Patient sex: M
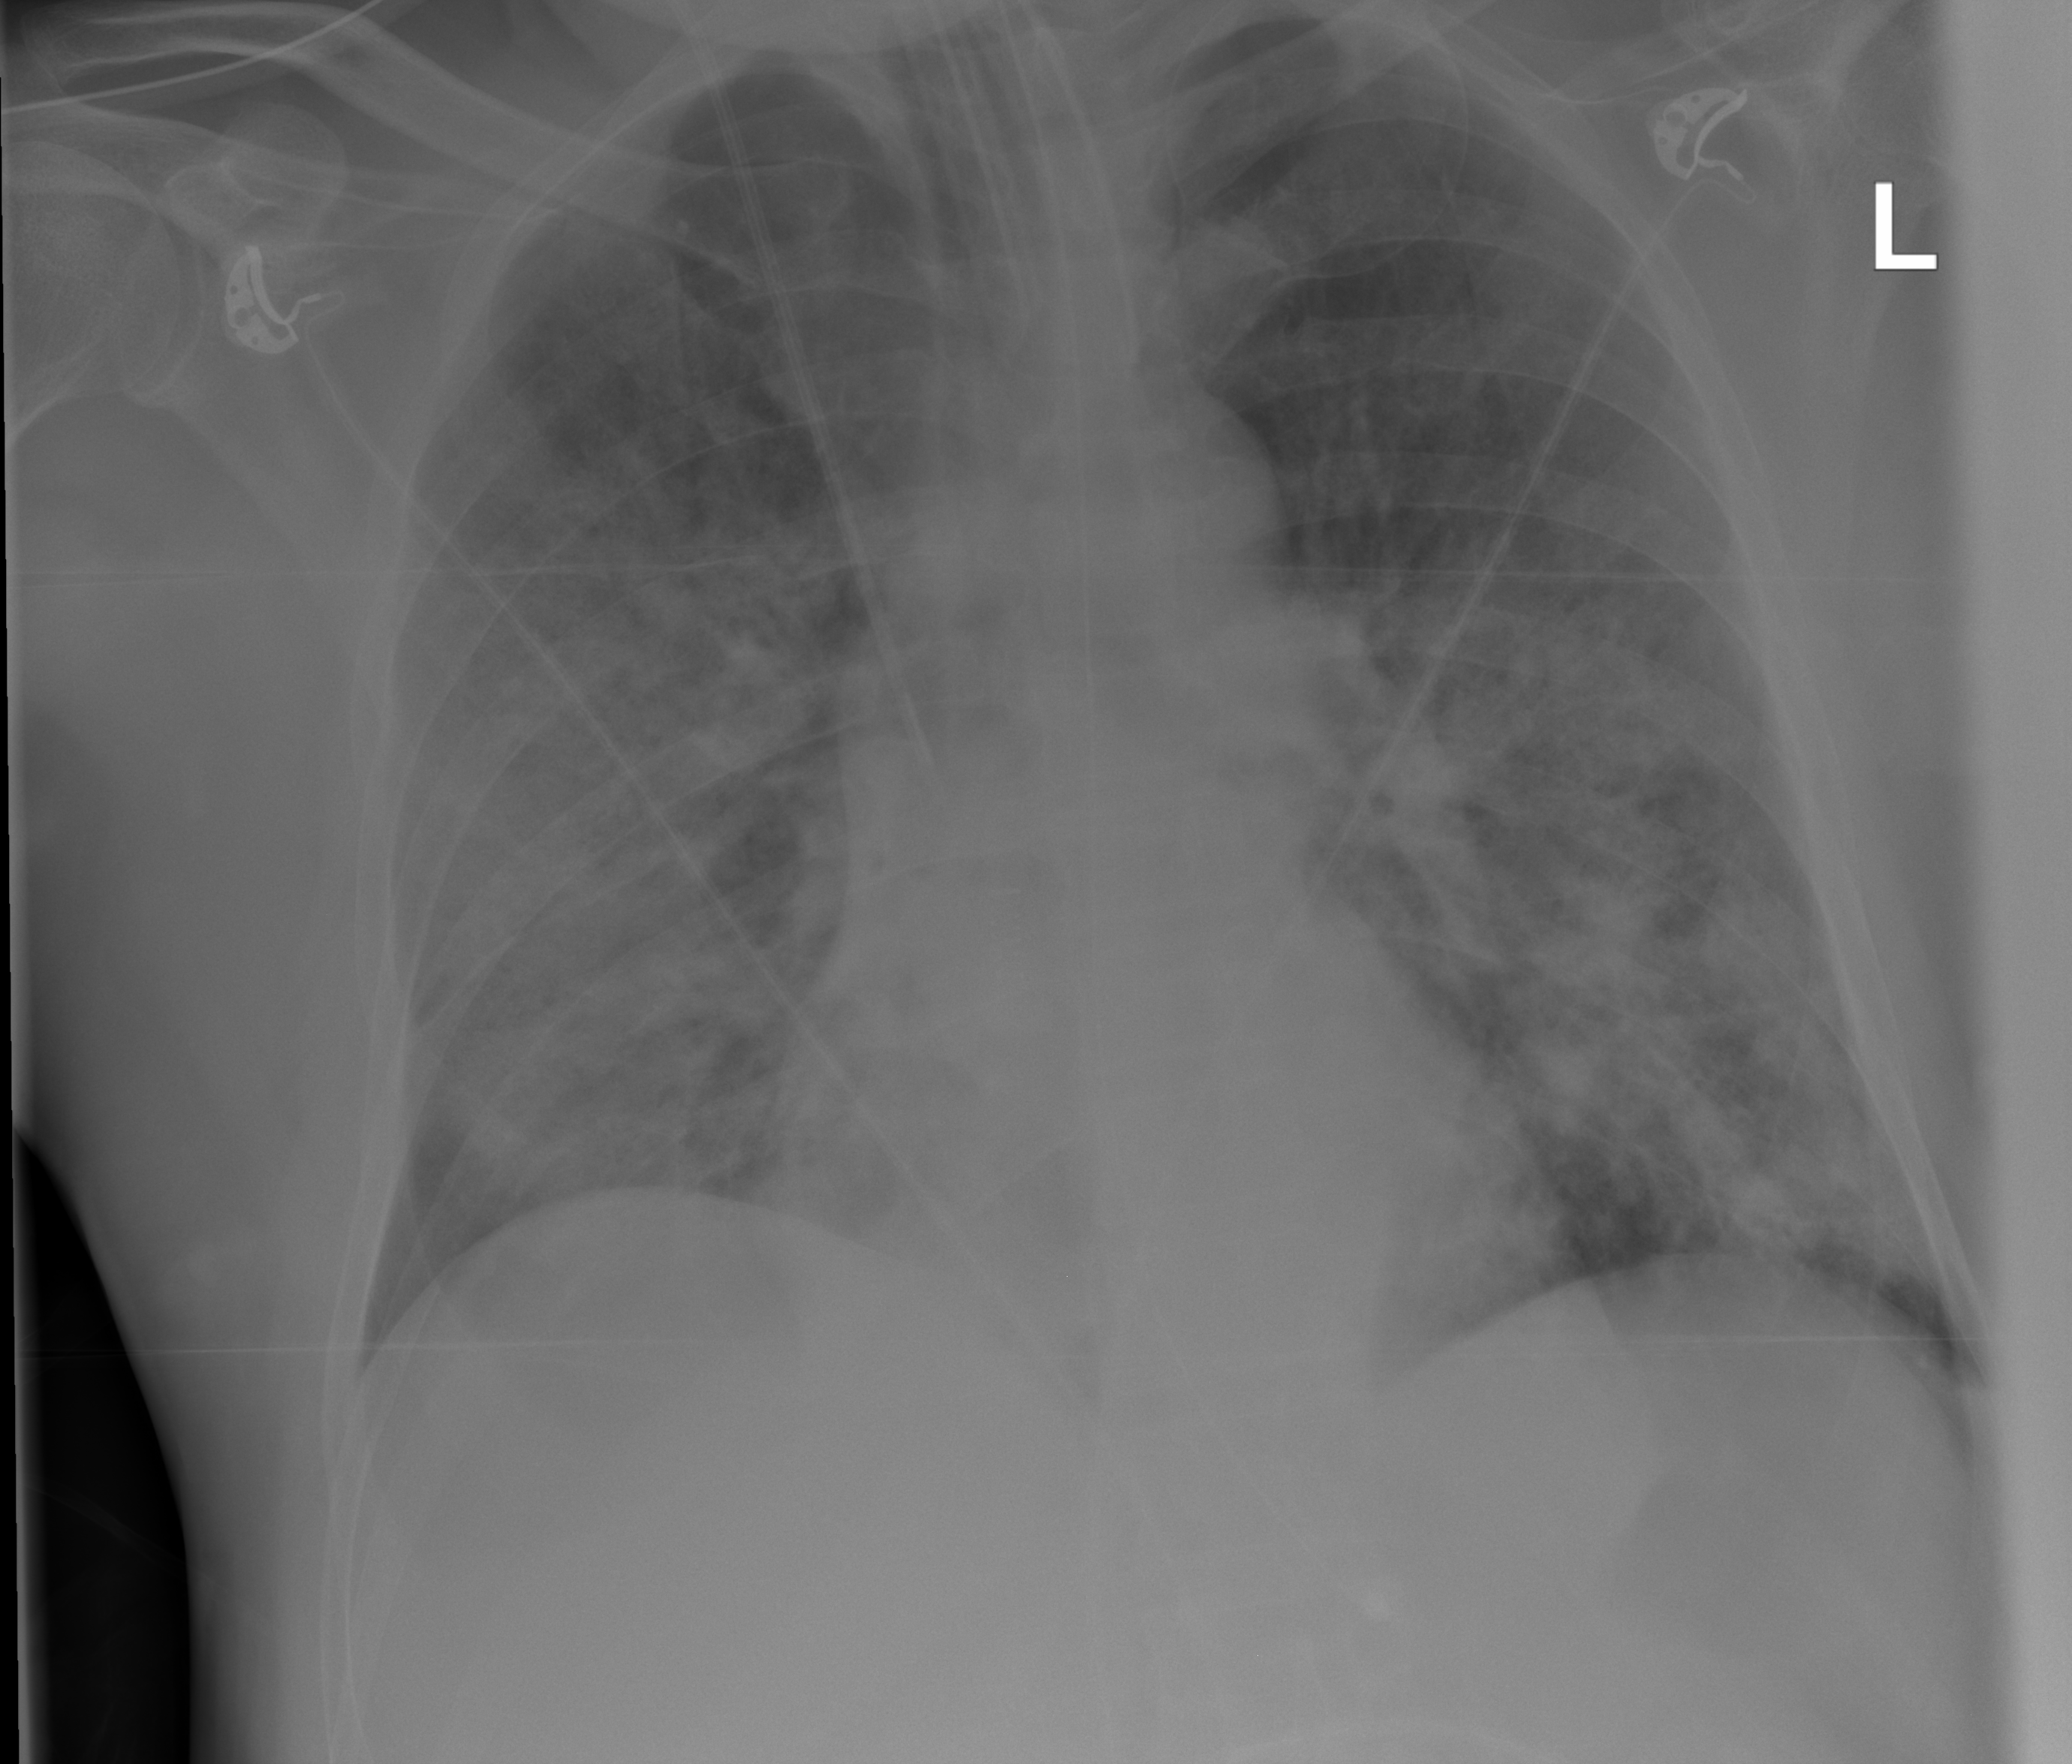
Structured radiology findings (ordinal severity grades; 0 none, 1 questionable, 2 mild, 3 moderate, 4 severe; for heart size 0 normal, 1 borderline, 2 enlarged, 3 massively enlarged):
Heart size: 0
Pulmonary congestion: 0
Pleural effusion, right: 0
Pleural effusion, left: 0
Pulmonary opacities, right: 4
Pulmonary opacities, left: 3
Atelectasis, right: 2
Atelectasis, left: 2